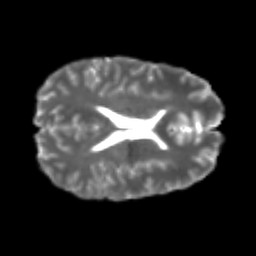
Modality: T2w
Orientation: axial
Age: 24
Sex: male
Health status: healthy
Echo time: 0.074 s